Interaction volume radius: 10 \u00c5
Interaction volume height: 30 \u00c5
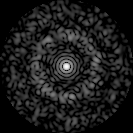
Disorder parameter: 0.8377